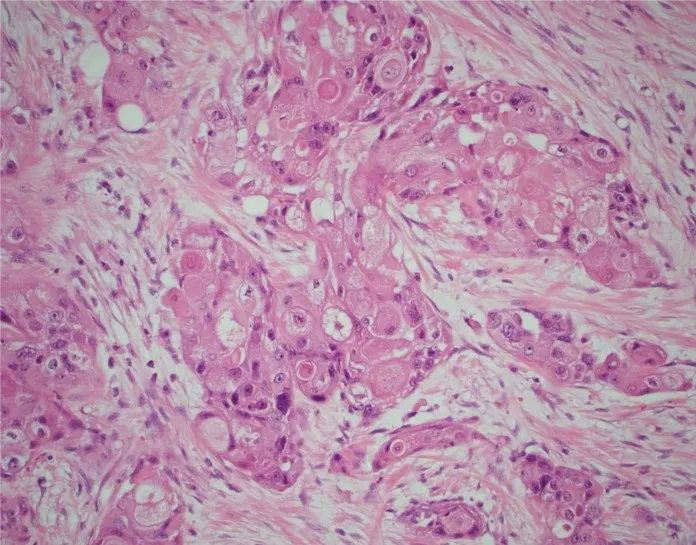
Histopathology from tumour specimen demonstrating a moderately differentiated squamous cell carcinoma with associated fibrosis H&E x 200.
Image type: pathology (h&e)